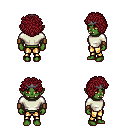
a pixel art fantasy rpg character, female body template, orc, green skin, white long-sleeve shirt, gold greaves, brunette curly afro hairstyle, iron tiara, leather bracers, four views (front, back, left, right), 2x2 character sprite sheet, small pixel art, hard edges, no anti-aliasing